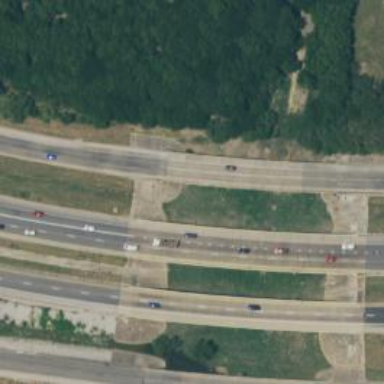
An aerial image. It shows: Bridge over motorway.